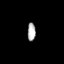
Tissue: prostate
Cell type: Myeloid cells
Senescence score: 0.6973
Nuclear area (px): 143
Mean DAPI intensity: 177.14